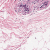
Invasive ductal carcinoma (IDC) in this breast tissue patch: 0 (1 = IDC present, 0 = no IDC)